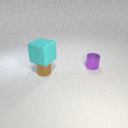
small brown metal cylinder in front of small purple metal cylinder